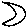
Label: moon